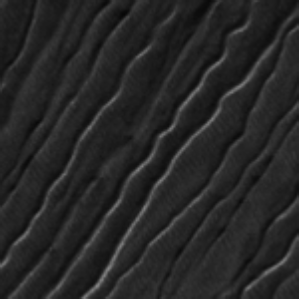
Label: frost